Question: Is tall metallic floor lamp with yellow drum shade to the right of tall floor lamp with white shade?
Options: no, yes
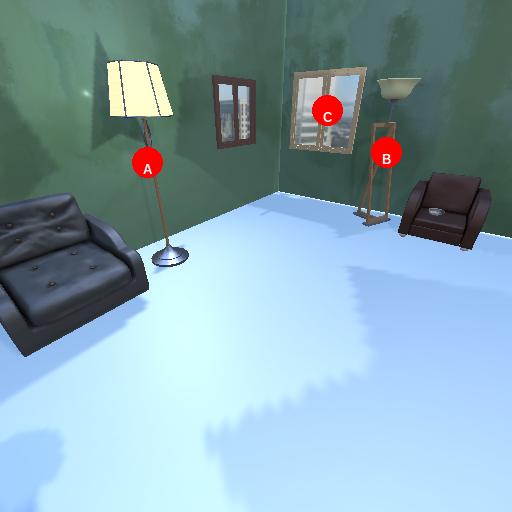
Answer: no